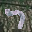
Label: 7